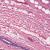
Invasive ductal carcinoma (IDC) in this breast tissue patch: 1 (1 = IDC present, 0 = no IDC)